Field crop: tomato
Growth stage: 1
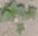
Species: solanum